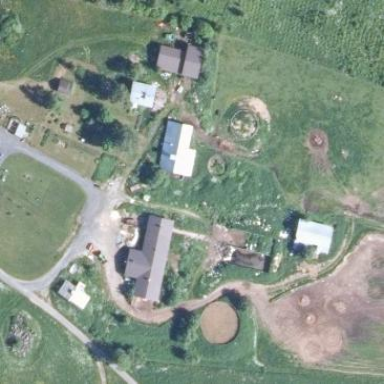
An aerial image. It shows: Farmyard area.